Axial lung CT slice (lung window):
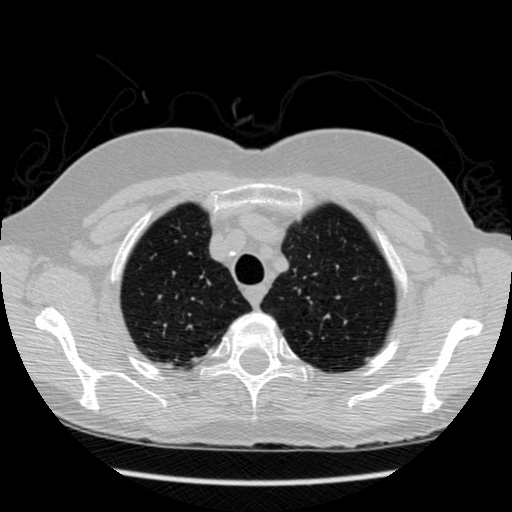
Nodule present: no